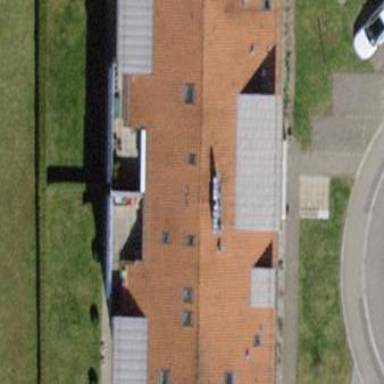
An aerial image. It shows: Pitched-roof building with red roof.